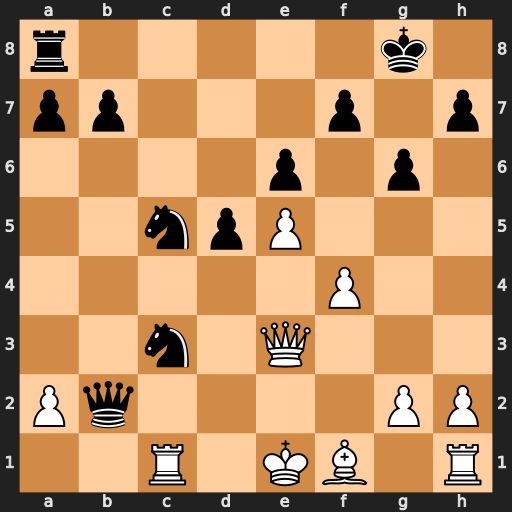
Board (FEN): r5k1/pp3p1p/4p1p1/2npP3/5P2/2n1Q3/Pq4PP/2R1KB1R
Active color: w
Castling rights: K
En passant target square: -
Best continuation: Qxc3 Qxc3+ Rxc3